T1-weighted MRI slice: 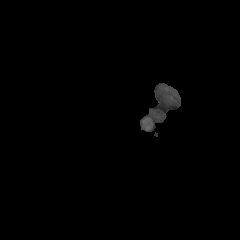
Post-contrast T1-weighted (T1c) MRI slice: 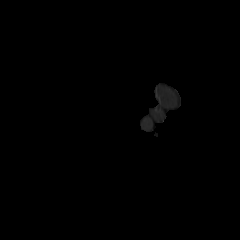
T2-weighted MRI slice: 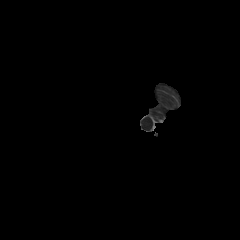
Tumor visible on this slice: no